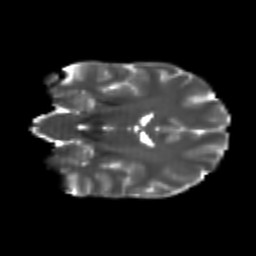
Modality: T2w
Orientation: coronal
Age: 20
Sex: female
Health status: healthy
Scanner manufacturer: philips
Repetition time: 7.386 s
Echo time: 0.08599 s